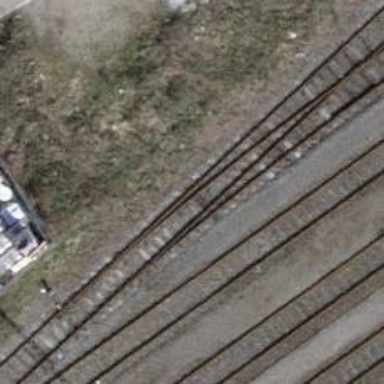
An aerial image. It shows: Single track railway siding.